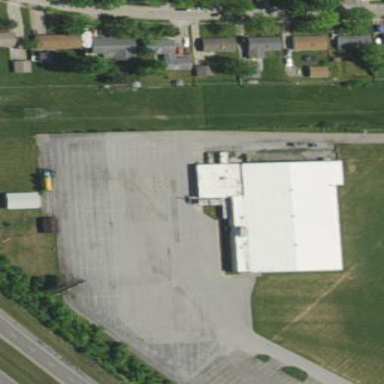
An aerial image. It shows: Building with bowling alley inside.